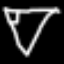
Label: diamond